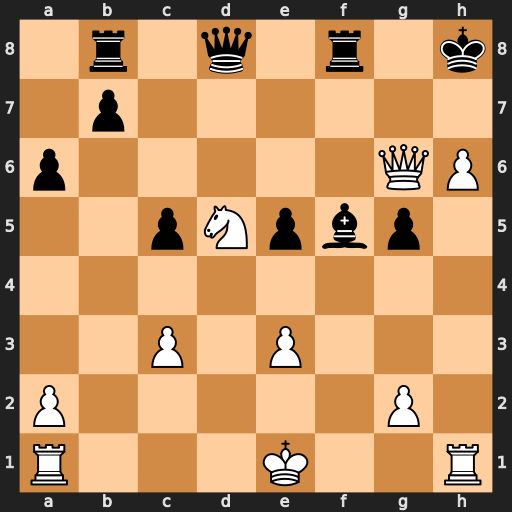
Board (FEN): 1r1q1r1k/1p6/p5QP/2pNpbp1/8/2P1P3/P5P1/R3K2R
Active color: w
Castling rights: KQ
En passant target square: -
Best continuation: Qg7#